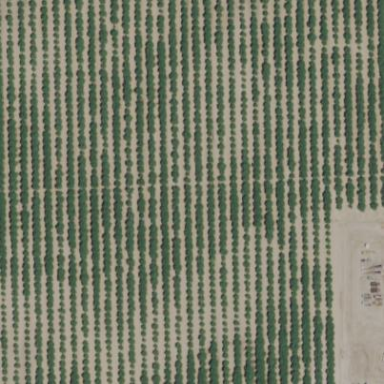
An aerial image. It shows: Orchard filled with almond trees.